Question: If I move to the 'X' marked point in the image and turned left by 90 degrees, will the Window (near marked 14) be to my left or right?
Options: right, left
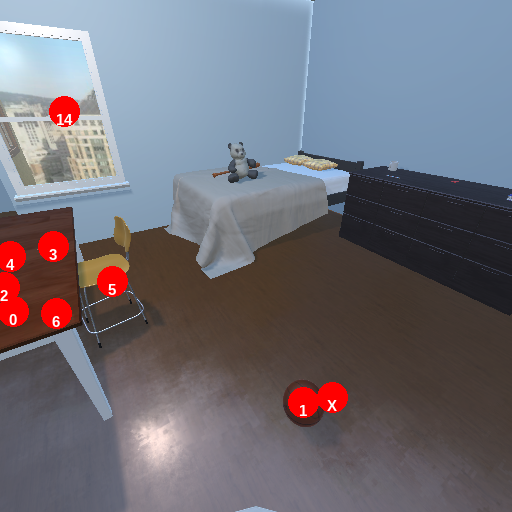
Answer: right